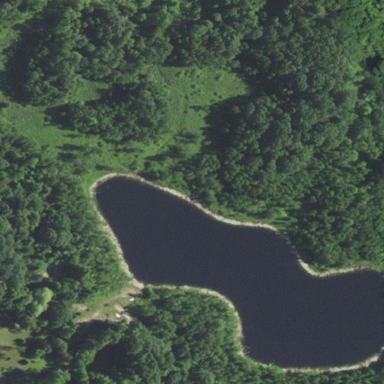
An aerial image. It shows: Serene lake.